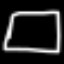
Label: square